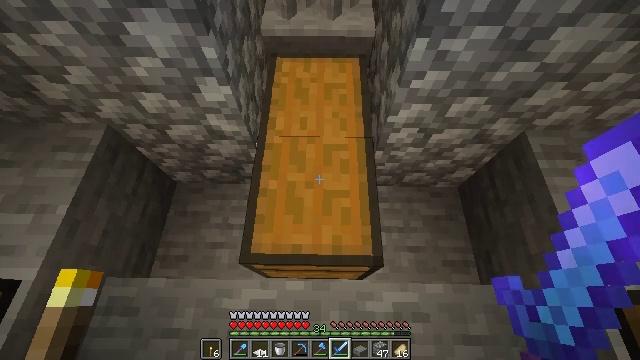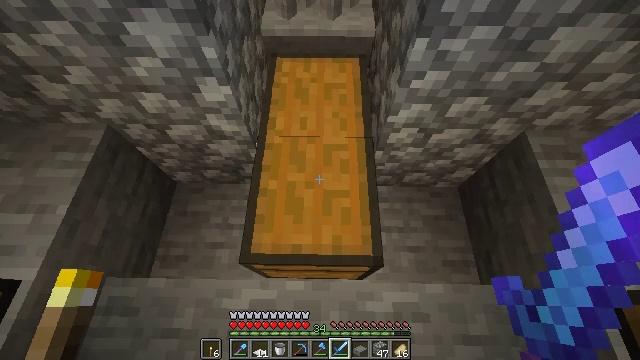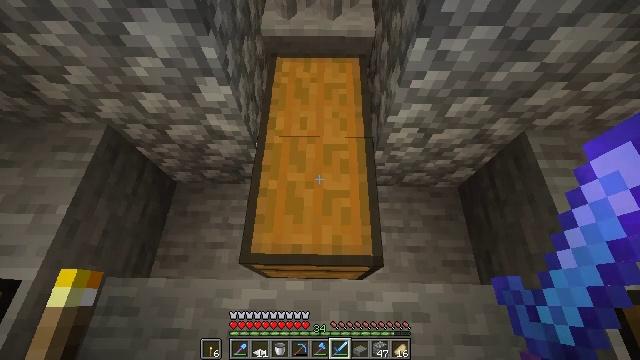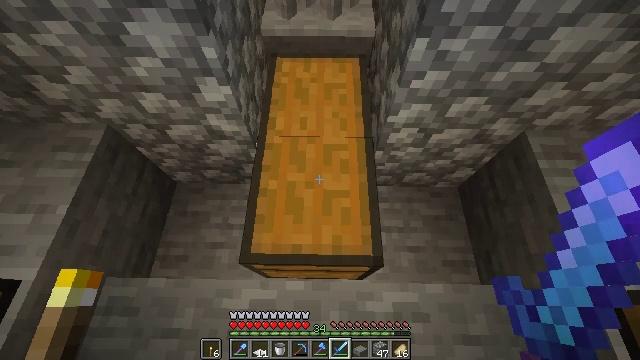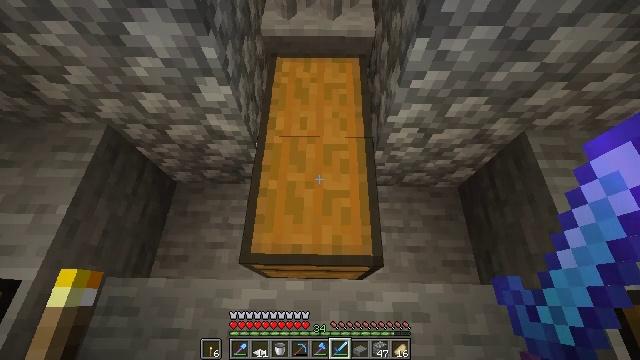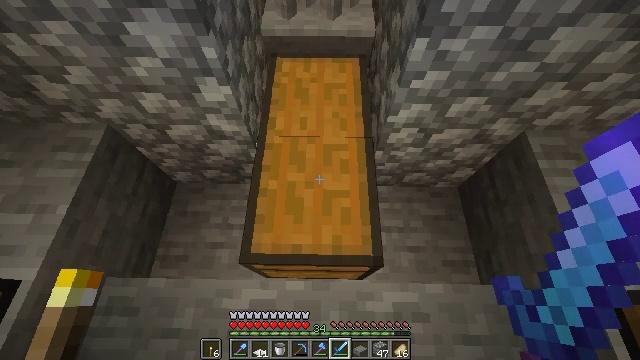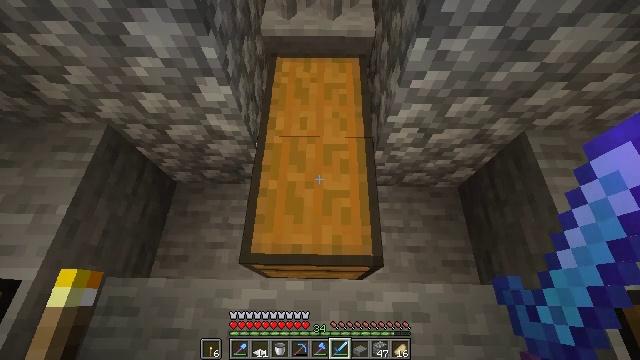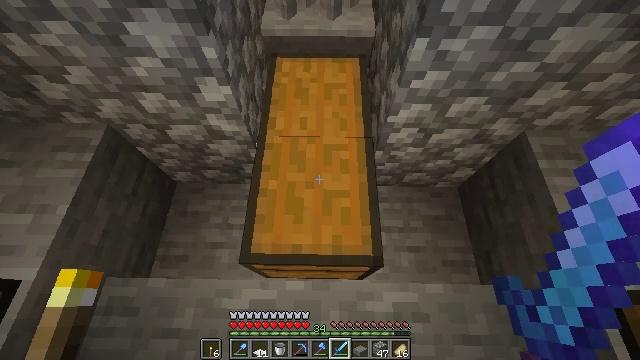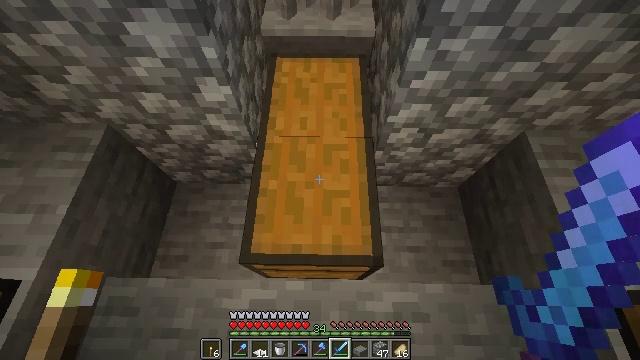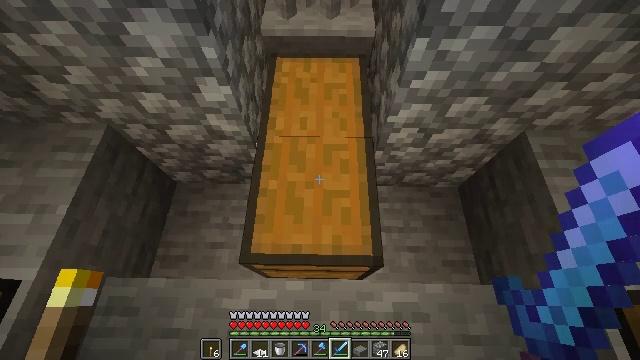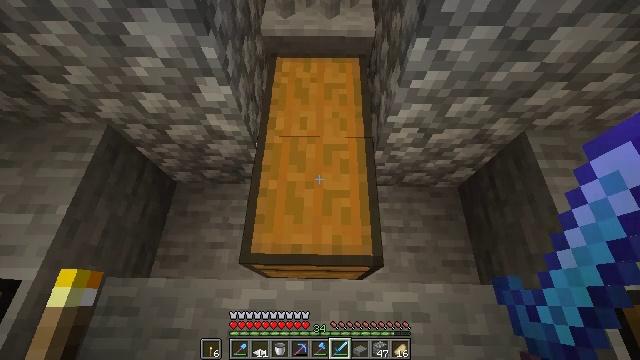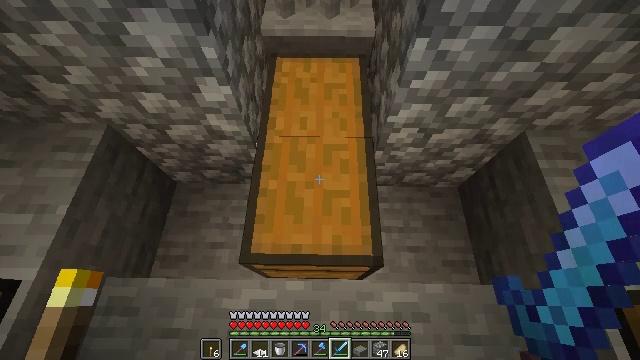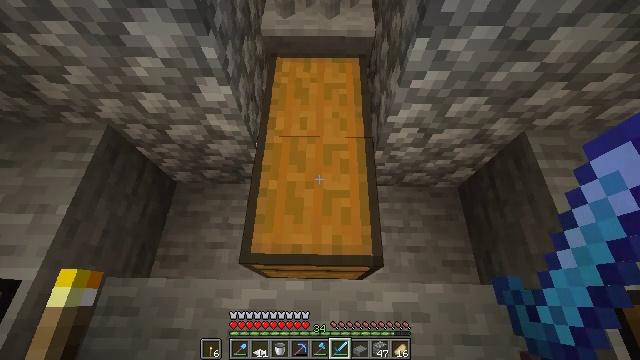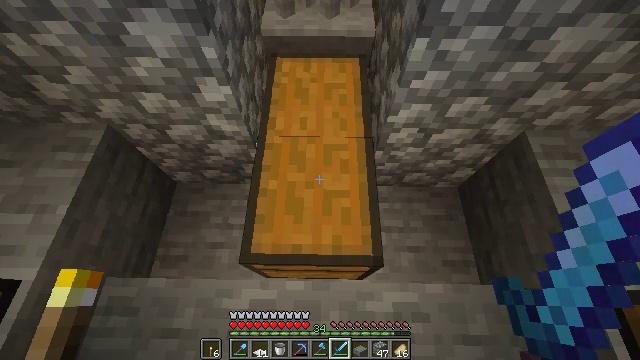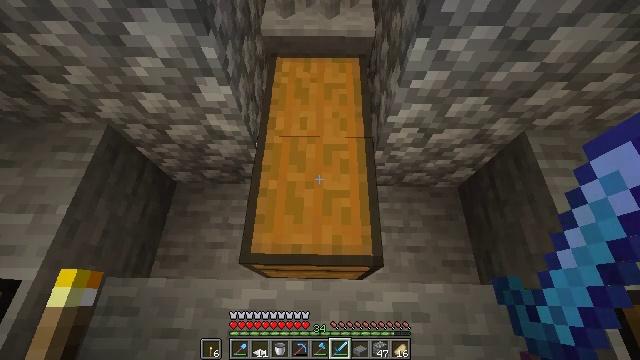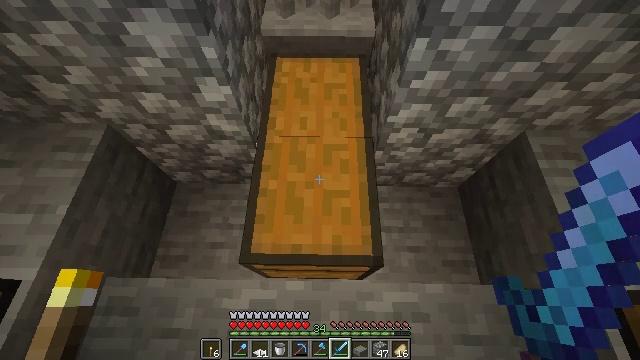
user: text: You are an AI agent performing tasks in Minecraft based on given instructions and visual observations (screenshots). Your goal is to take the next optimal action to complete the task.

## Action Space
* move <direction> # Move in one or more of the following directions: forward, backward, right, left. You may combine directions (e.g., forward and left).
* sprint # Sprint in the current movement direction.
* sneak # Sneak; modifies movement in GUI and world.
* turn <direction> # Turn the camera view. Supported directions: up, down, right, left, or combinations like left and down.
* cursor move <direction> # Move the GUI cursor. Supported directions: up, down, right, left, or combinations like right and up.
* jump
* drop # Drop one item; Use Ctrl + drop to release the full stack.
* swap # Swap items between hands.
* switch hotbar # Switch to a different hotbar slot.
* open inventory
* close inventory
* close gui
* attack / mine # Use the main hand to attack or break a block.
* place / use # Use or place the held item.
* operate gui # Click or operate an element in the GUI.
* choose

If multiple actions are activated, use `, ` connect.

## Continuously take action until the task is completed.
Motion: motion action
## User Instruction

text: Remove a diamond sword from the inventory.
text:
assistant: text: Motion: no_op
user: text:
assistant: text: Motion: no_op
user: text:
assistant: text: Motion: no_op
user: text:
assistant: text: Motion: no_op
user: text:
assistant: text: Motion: no_op
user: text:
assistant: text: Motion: no_op
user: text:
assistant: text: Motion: no_op
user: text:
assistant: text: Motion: no_op
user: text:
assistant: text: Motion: no_op
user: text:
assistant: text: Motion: no_op
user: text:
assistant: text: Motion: no_op
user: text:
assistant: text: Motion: no_op
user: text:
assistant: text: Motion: no_op
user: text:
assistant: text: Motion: no_op
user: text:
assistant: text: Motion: no_op
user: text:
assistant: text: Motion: no_op
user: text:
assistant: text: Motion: no_op
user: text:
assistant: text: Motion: no_op
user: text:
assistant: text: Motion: no_op
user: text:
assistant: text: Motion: no_op
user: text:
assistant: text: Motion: no_op
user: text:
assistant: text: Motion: no_op
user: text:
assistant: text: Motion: no_op
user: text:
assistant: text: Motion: no_op
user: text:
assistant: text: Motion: no_op
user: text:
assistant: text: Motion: no_op
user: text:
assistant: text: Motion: no_op
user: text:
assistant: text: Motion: no_op
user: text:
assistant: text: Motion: no_op
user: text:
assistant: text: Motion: no_op